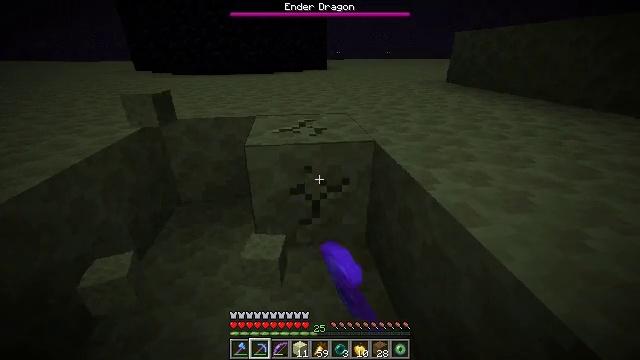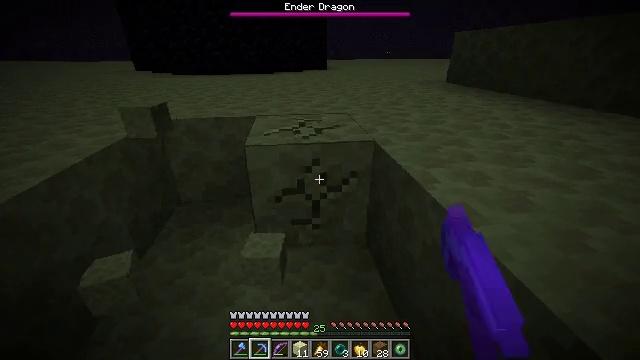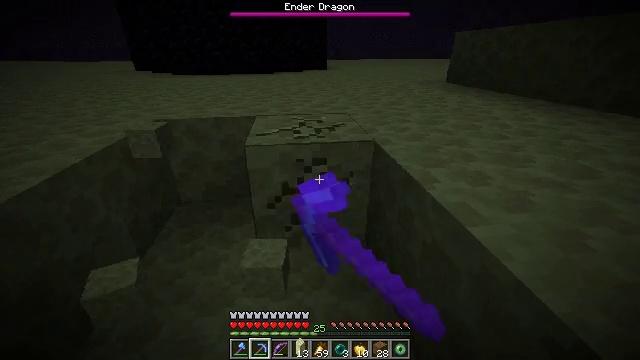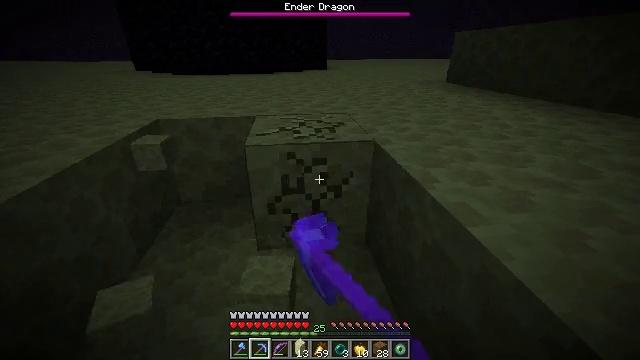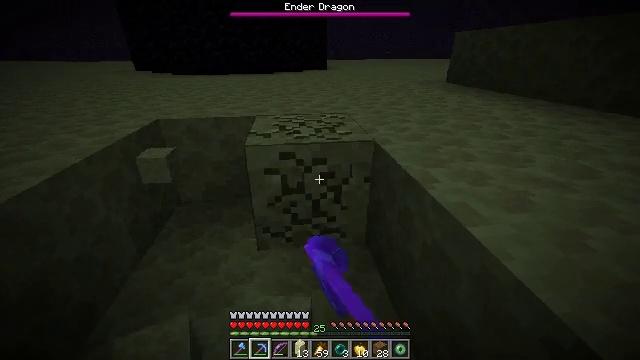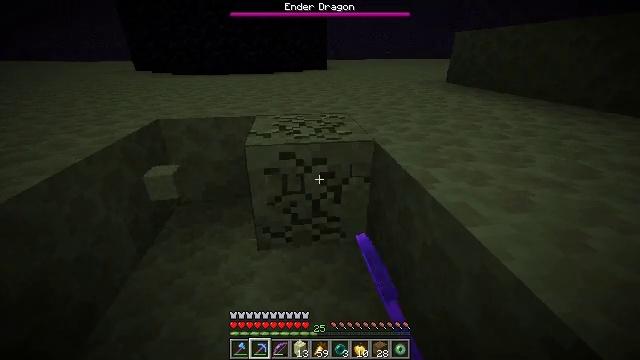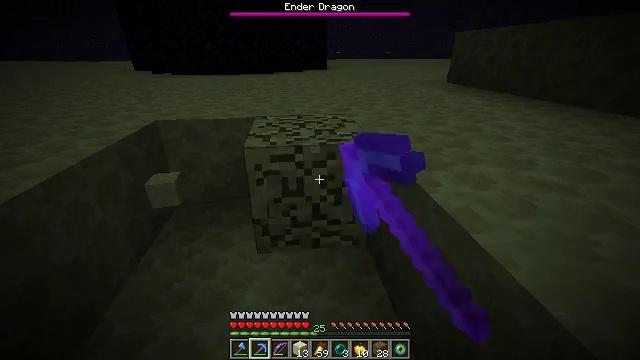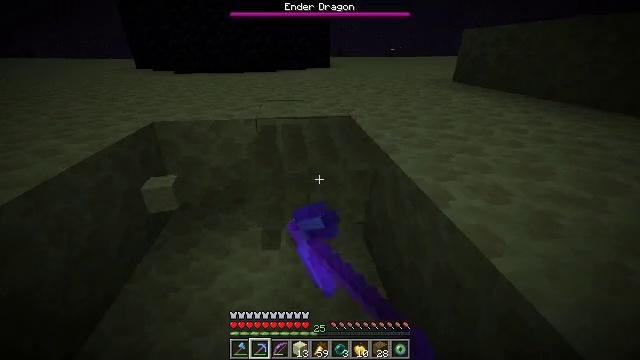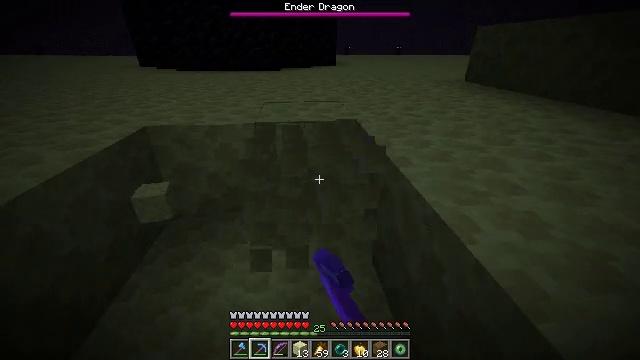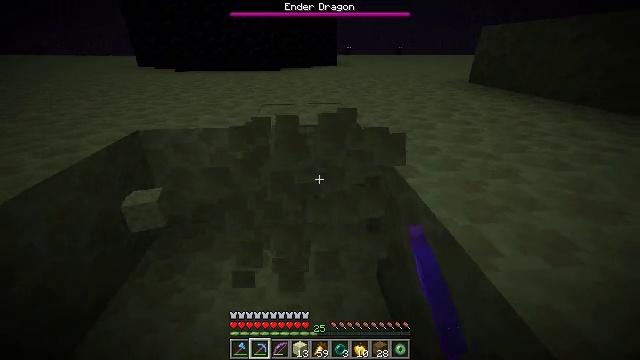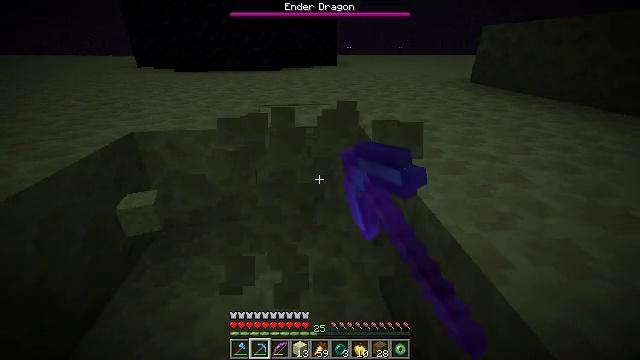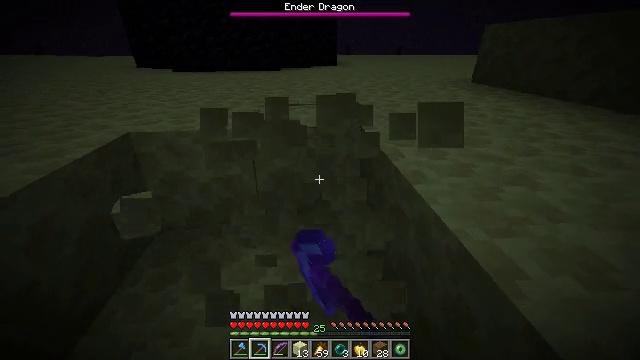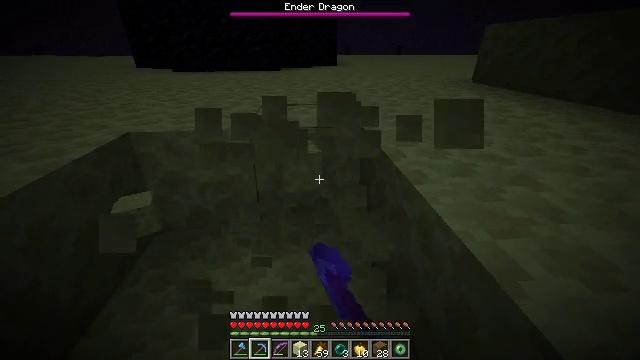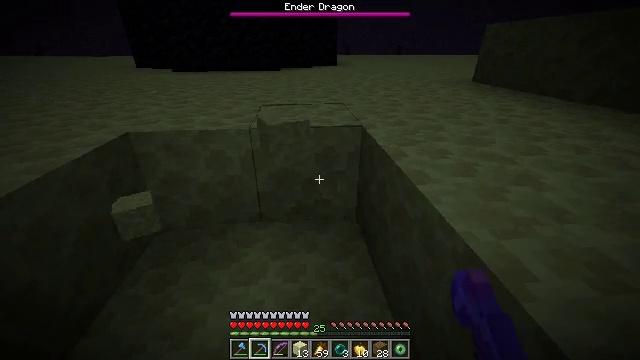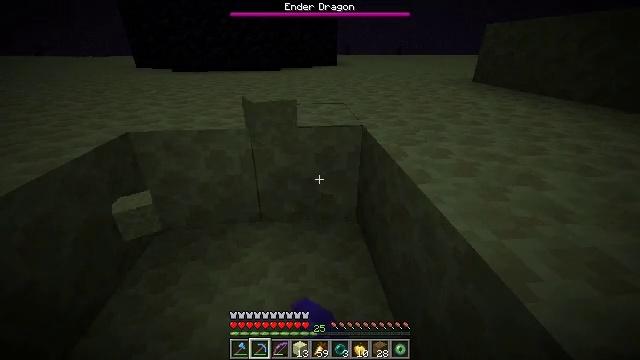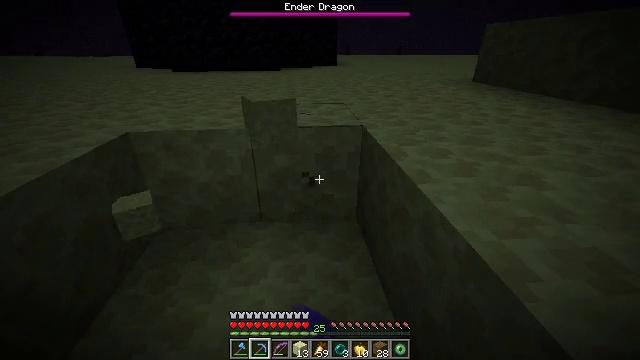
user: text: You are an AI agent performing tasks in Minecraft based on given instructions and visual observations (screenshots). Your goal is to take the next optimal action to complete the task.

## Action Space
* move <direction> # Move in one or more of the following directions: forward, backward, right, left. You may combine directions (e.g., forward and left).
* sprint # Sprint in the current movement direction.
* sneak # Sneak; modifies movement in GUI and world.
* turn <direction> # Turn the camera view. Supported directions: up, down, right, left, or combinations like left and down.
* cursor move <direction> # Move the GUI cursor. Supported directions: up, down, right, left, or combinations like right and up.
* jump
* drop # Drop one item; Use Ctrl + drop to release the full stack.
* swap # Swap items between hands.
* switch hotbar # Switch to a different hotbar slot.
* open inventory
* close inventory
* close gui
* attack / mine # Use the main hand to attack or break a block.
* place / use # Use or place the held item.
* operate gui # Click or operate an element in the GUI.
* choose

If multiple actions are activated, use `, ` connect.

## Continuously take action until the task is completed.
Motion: motion action
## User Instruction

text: Collect end stone for your base.
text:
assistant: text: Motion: attack / mine
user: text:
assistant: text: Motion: attack / mine
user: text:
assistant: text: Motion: attack / mine
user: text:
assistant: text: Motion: attack / mine
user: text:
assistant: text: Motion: attack / mine
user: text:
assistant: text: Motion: move forward, attack / mine
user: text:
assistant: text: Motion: move forward, attack / mine
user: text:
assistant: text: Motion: move forward, turn left, attack / mine
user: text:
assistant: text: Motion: attack / mine
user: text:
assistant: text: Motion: attack / mine
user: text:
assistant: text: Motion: attack / mine
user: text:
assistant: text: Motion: attack / mine
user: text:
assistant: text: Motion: attack / mine
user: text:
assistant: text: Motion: attack / mine
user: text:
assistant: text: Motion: attack / mine
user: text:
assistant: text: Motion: attack / mine
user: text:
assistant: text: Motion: attack / mine
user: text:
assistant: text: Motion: attack / mine
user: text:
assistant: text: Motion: attack / mine
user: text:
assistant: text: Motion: attack / mine
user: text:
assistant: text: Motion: attack / mine
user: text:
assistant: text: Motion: attack / mine
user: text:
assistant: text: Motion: attack / mine
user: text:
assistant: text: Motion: attack / mine
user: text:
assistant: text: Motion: attack / mine
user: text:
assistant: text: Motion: move forward, turn left, attack / mine
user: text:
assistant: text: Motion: move forward, turn left, attack / mine
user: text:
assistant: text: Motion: move forward, turn left, attack / mine
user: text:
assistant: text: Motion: attack / mine
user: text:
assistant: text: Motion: attack / mine